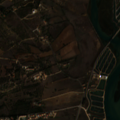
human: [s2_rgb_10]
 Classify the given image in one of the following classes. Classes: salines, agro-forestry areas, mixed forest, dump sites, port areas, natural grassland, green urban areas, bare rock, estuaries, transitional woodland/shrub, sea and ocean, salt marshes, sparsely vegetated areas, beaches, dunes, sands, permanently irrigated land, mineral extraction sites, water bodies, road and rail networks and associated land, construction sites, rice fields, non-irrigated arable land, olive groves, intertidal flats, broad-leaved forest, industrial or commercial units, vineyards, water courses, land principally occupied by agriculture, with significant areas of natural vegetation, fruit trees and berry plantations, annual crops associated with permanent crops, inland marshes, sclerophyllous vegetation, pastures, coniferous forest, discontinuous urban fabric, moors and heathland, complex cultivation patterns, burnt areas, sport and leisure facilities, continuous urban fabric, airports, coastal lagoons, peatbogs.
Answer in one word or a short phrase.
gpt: non-irrigated arable land, annual crops associated with permanent crops, land principally occupied by agriculture, with significant areas of natural vegetation, sclerophyllous vegetation, salt marshes, salines, coastal lagoons